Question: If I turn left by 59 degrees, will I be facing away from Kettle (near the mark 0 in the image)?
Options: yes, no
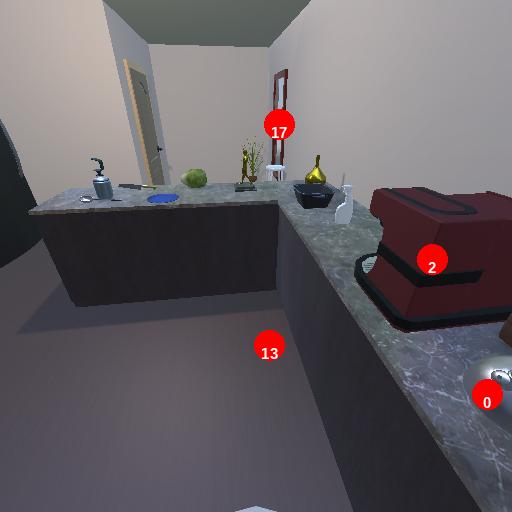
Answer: yes